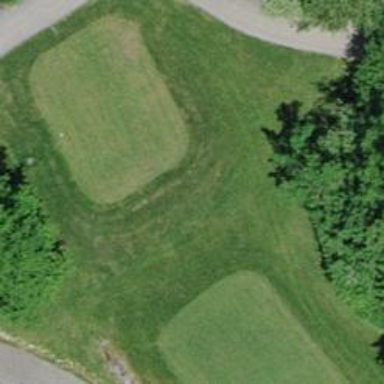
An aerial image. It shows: Grassy area designated as golf tee.